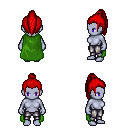
a pixel art fantasy rpg character, female body template, dark elf, purple skin, green cape, metal pants, red long topknot hairstyle, four views (front, back, left, right), 2x2 character sprite sheet, small pixel art, hard edges, no anti-aliasing